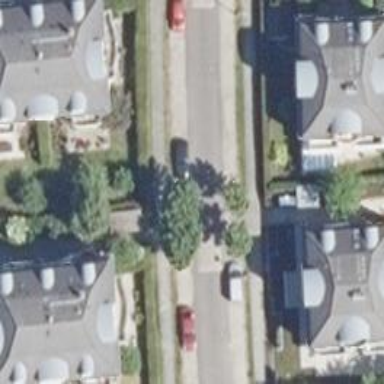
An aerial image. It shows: Residential area with homes lining the residential road.